Question: I have a web application in which i have these two submit button inside a table
'''
<input type="submit" value="Modifier" name="btn" style="display:inline" />
<input type="submit" value="Exporter" name="btn" style="margin-left:10px ; display:inline" />
'''
I'd like that it be displayed in the same line but i have this result:

Why this happens? how can i fix my code to show the buttons in the same line?
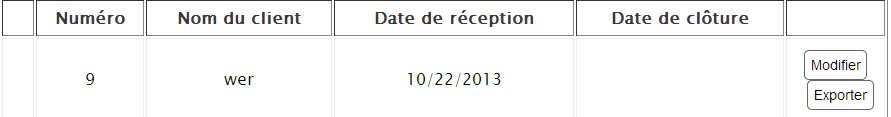
Answer: I'd stay away from this method of css personally, just my preference this will mean that every submit button is exactly the same but what if you don't want this styling with every submit button. But then again that method is much better than doing css inside a HTML file
'''
input[type=submit]{
}
'''
You're better off giving the submit buttons a class called submit then you can pick and choose which submits you want to do you're styling for
'''
<input type="submit" class="submit">
.submit{
float: left;
etc.
}
'''
The main problem is your table column widths perhaps give them all a class and give them a width and/or height that meets your needs inside an external css file.